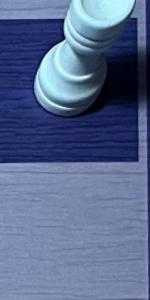
Label: Empty